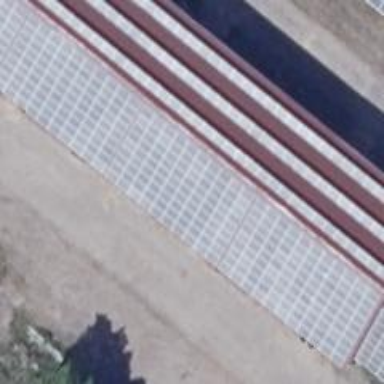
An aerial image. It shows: Solar photovoltaic panel generator producing electricity as small installation.